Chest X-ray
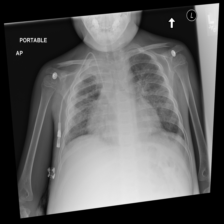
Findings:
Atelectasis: negative
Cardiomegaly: negative
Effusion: negative
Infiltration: negative
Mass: negative
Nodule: negative
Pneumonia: negative
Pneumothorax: negative
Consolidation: negative
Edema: positive
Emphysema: negative
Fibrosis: negative
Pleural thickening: positive
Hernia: negative